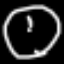
Label: clock